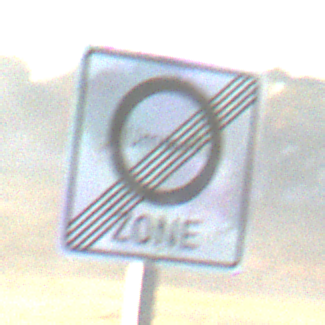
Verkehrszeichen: EndeUmweltzone
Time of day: SunriseSunset
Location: Outdoor (Nature)
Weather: Clear
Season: NotSpecified
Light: Natural